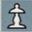
Piece: wP